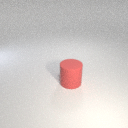
large red rubber cylinder